Field crop: maize
Growth stage: 2
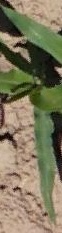
Species: maize